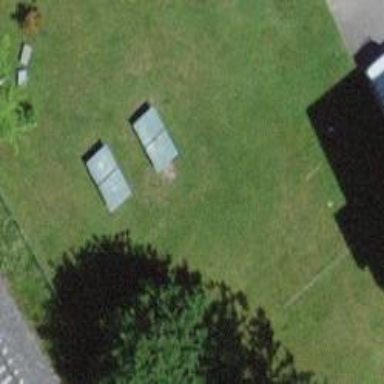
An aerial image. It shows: Pitch for leisure activities.